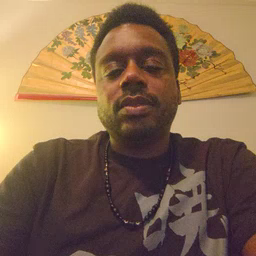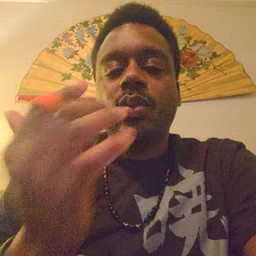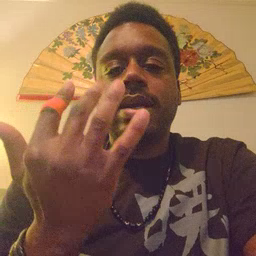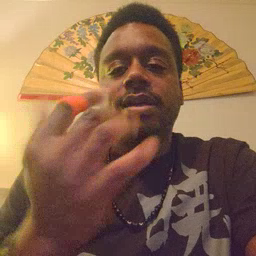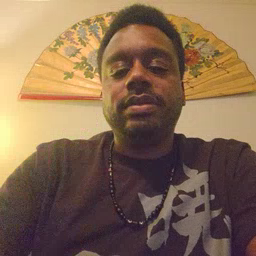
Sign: wait